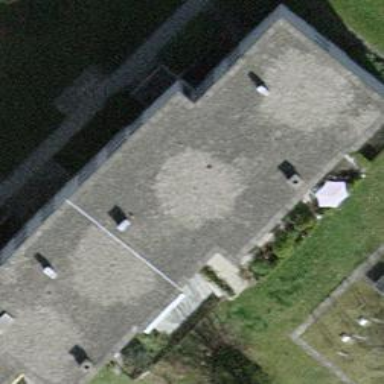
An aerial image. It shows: Building with flat roof.